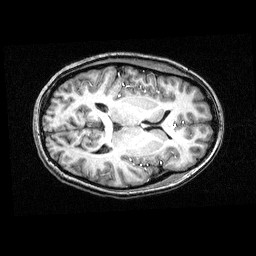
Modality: T1w
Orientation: axial